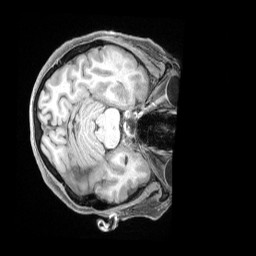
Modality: T1w
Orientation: axial
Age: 71
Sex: female
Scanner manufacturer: siemens
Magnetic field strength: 3 T
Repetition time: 2.5 s
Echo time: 0.00222 s